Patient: sex F, age 36
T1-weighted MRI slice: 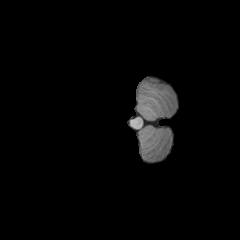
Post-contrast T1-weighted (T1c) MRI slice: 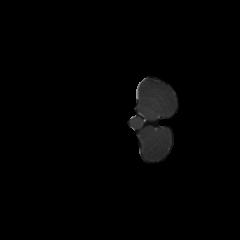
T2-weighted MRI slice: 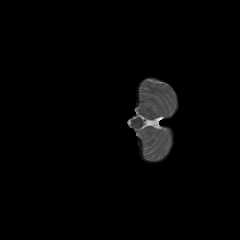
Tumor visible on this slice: no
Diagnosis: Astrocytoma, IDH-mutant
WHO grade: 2